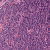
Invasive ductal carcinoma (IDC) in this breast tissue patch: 1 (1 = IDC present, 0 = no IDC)